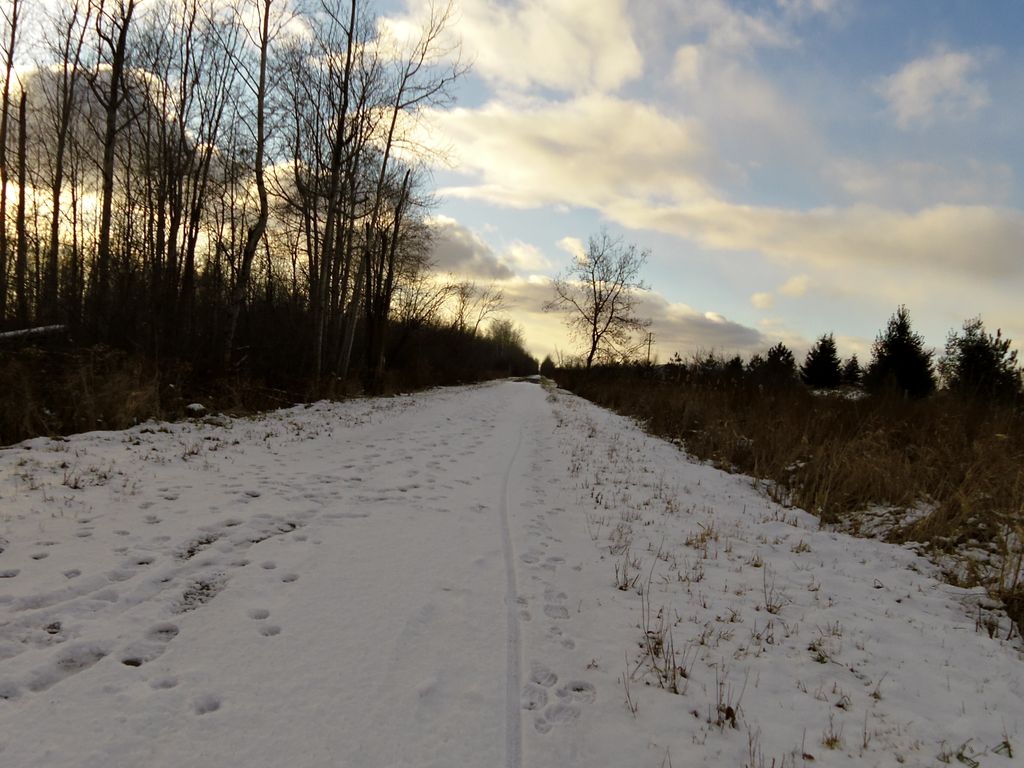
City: ottawa-gatineau